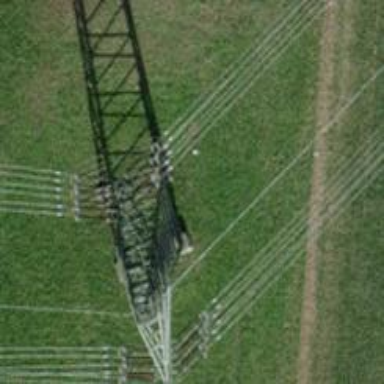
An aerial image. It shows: Power line is depicted.